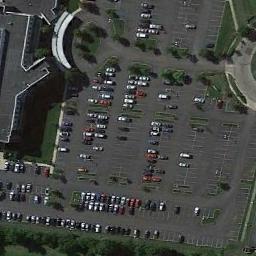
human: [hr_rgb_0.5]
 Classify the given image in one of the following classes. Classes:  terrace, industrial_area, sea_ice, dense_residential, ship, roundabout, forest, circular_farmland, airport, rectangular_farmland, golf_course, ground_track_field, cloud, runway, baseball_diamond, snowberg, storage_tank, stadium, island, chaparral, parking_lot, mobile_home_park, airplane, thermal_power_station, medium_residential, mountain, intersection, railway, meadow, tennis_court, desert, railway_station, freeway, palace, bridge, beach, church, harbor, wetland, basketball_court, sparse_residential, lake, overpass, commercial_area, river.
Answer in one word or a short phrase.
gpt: parking_lot